Question: I have a database where a user is allowed to have more than one email address. I want to query the database to get all the instances of a job for that customer. Each job is returning twice, one with each email.
Here is my query:
'''
SELECT customers.first_name, customers.last_name, emails.email, services.title, services.description, jobs.status, jobs.job_id
FROM customers
INNER JOIN emails ON customers.user_id=emails.user_id
INNER JOIN jobs ON customers.user_id=jobs.customer_id
INNER JOIN services ON jobs.service_id=services.service_id;
'''
It is returning something like this:

I want to return results with the first email only. The row should not be duplicated for each email address the user has on file.
How can this be done?
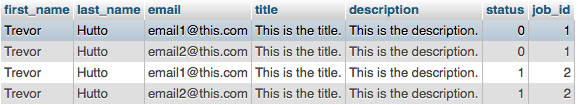
Answer: You can use 'GROUP BY' on SQL to get unique column value like follows.
'''
SELECT customers.first_name, customers.last_name, emails.email, services.title, services.description, jobs.status
FROM customers
INNER JOIN emails ON customers.user_id=emails.user_id
INNER JOIN jobs ON customers.user_id=jobs.customer_id
INNER JOIN services ON jobs.service_id=services.service_id;
GROUP BY jobs.job_id;
'''